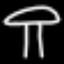
Label: mushroom